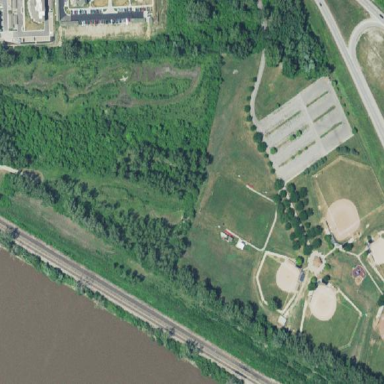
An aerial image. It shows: Park with facilities for baseball and American football.